Field crop: tomato
Growth stage: 2
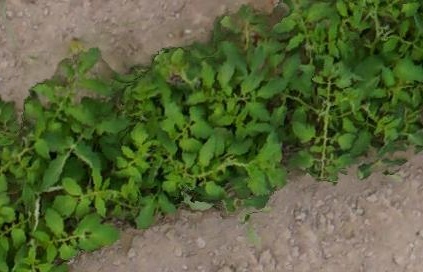
Species: tomato